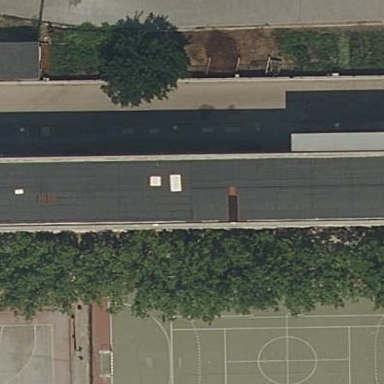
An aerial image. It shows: School building.